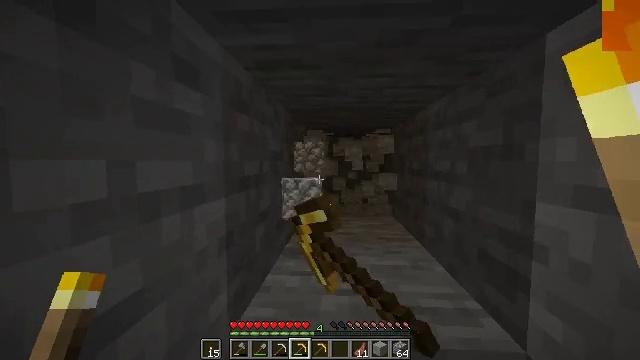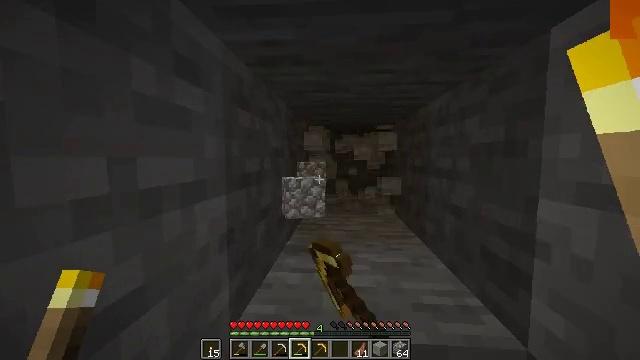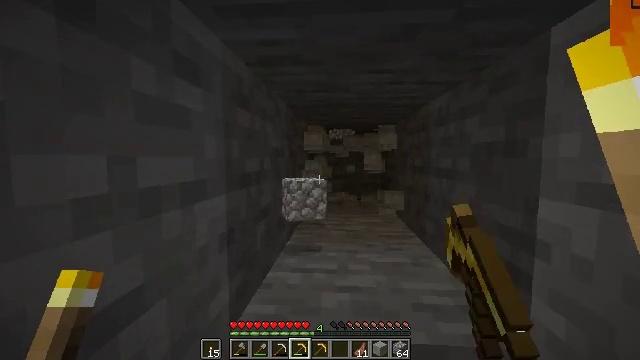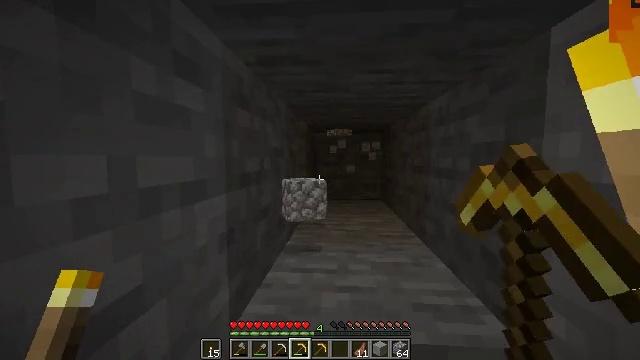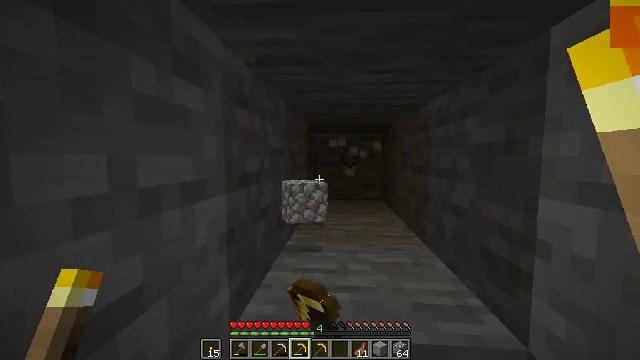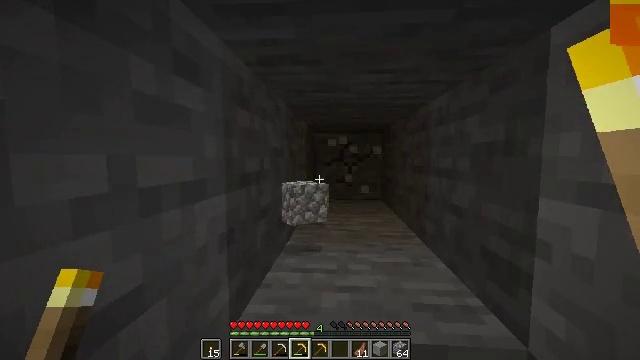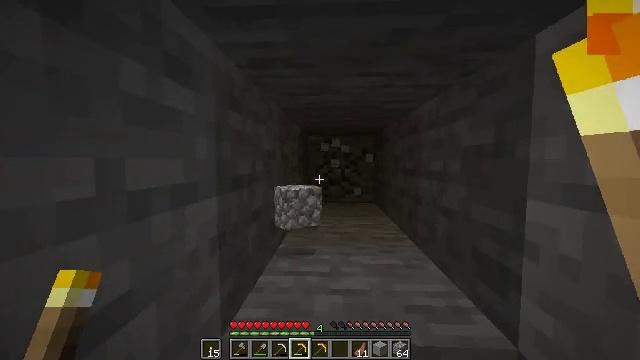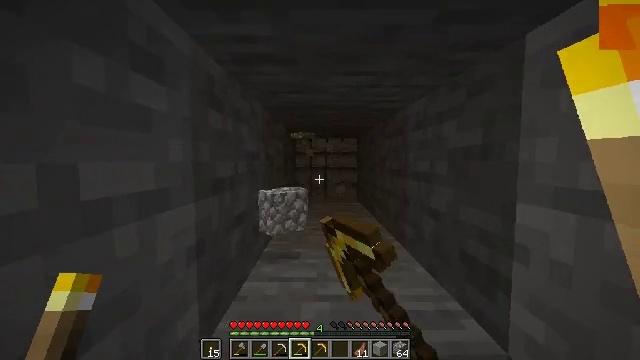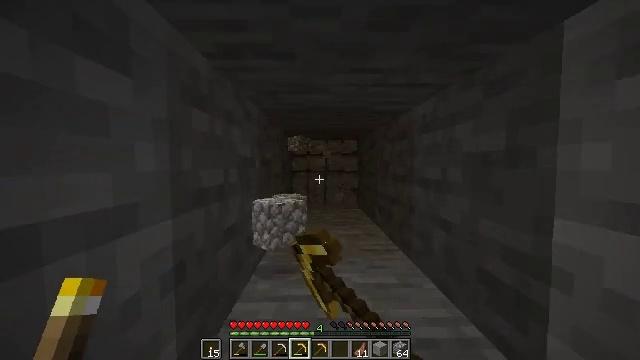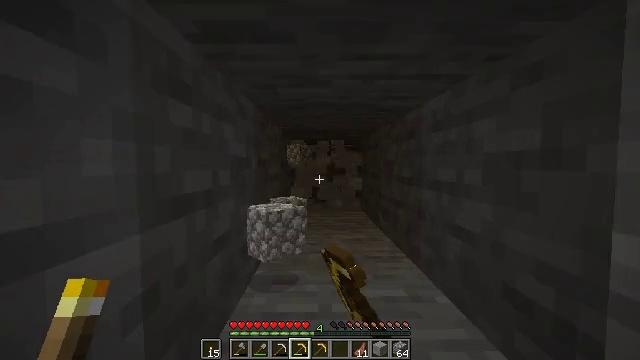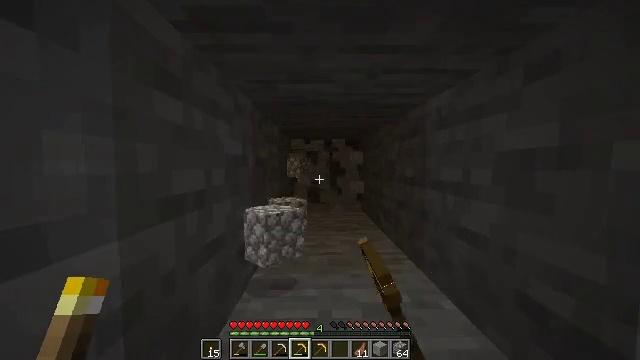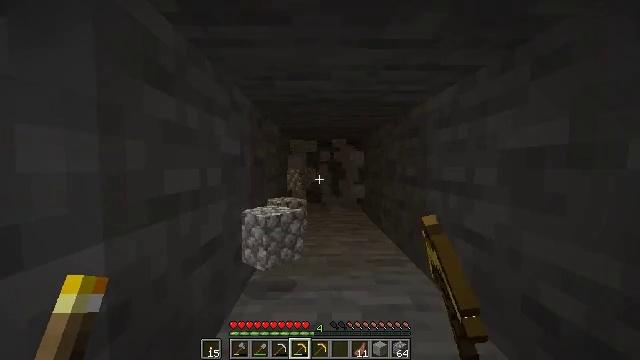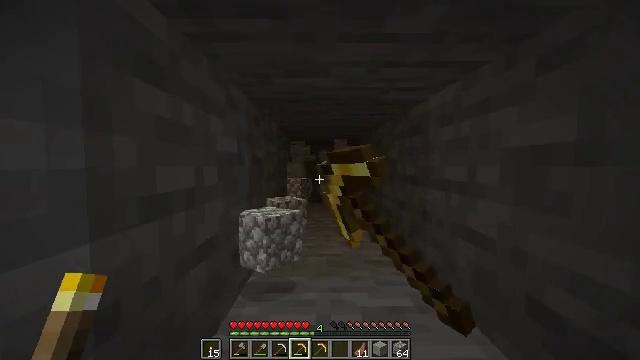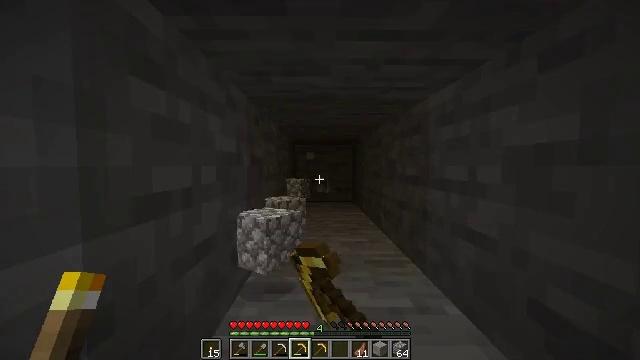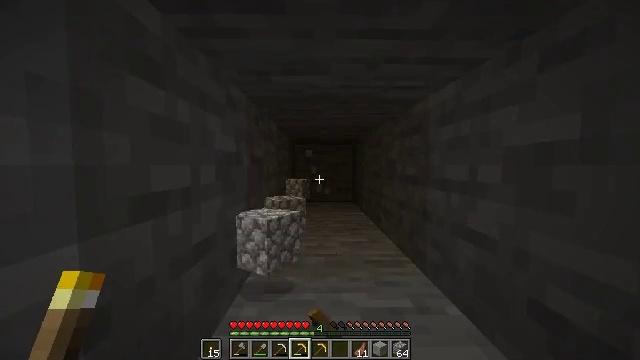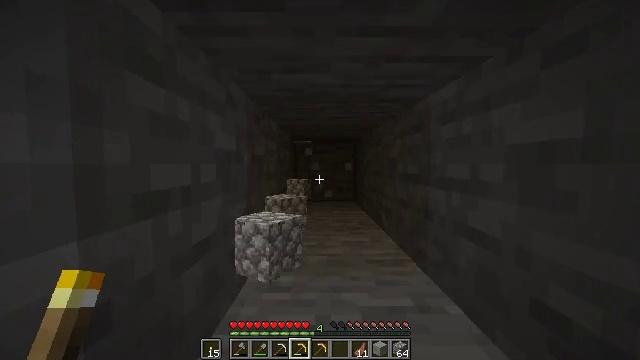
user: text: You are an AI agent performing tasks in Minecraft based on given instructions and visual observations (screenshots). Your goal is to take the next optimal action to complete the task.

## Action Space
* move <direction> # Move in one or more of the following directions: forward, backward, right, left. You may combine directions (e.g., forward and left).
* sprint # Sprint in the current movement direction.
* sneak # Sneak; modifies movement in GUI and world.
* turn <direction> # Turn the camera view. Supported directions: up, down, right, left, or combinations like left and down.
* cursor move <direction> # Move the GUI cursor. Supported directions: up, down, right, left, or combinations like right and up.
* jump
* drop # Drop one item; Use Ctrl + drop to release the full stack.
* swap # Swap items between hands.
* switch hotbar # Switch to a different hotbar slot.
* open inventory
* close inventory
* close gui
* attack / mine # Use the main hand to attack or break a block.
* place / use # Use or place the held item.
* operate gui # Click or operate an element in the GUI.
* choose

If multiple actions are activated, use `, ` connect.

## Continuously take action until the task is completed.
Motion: motion action
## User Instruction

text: Collect stone from the mine.
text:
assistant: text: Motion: attack / mine
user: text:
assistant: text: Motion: attack / mine
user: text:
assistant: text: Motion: attack / mine
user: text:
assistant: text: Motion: attack / mine
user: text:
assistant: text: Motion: attack / mine
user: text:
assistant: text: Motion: turn right, attack / mine
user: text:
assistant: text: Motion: move forward, turn right, attack / mine
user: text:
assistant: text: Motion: move forward, attack / mine
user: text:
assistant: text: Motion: attack / mine
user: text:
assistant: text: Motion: attack / mine
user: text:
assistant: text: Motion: attack / mine
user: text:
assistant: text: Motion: attack / mine
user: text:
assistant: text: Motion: attack / mine
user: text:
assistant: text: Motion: attack / mine
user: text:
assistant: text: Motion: attack / mine
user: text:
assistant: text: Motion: attack / mine
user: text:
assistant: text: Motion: attack / mine
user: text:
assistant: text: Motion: attack / mine
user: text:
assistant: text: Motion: attack / mine
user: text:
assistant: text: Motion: attack / mine
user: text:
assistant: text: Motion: attack / mine
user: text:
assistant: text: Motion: attack / mine
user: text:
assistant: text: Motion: attack / mine
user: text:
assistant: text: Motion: move forward, attack / mine
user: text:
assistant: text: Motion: move forward, attack / mine
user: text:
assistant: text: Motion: move forward, attack / mine
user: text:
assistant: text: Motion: turn down, attack / mine
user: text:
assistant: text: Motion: turn left and down, attack / mine
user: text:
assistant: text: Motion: turn down, attack / mine
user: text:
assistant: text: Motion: attack / mine